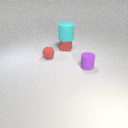
small red metal cube below large cyan rubber cylinder